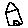
Label: house